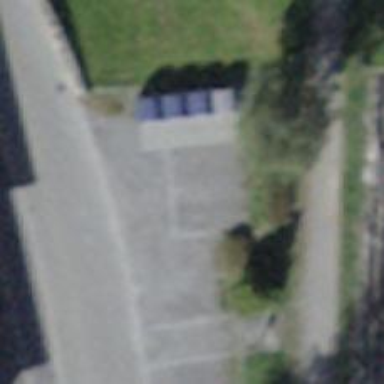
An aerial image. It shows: Recycling container in the area designated for recycling.